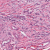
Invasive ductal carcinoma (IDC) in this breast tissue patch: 1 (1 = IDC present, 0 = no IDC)